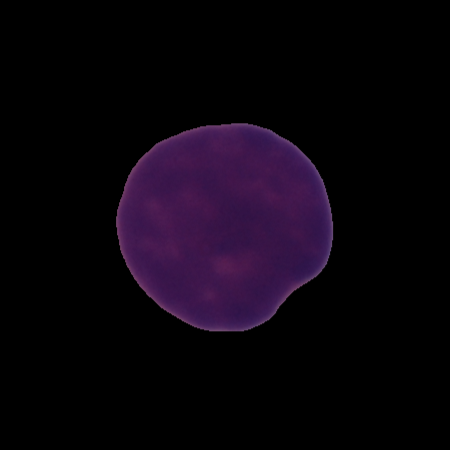
Label: cancer